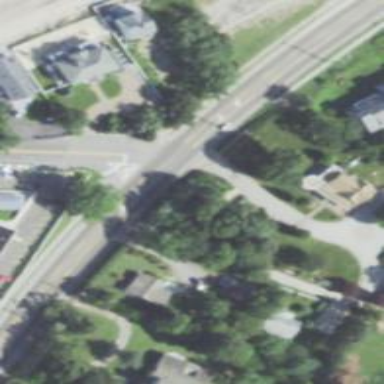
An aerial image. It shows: Asphalt road classified as primary highway with 'through' option for forward turns.